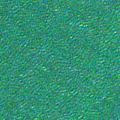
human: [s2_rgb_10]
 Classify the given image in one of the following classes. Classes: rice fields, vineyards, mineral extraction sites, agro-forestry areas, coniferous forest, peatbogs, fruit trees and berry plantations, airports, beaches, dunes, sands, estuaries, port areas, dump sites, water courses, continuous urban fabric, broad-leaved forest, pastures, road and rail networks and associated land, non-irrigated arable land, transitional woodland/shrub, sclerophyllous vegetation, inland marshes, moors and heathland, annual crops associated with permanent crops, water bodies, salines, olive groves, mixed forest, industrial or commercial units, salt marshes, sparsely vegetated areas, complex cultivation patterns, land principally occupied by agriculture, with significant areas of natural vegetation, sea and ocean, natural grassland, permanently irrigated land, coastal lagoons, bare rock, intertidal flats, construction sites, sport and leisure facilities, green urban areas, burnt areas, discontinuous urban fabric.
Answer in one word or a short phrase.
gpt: sea and ocean